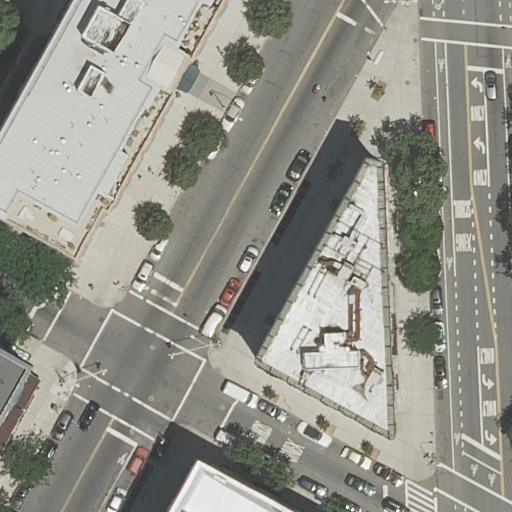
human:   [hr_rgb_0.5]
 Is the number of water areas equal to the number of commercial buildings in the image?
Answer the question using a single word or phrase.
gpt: yes

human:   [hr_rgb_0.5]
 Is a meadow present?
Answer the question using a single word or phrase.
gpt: no

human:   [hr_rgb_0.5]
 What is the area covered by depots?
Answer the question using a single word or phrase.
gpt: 0m2

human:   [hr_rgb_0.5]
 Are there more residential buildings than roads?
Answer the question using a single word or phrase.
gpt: no

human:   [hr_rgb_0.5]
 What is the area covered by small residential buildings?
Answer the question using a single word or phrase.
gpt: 52m2

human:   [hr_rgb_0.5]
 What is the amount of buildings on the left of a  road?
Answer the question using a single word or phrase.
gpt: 5

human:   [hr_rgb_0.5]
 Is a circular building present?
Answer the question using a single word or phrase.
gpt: no

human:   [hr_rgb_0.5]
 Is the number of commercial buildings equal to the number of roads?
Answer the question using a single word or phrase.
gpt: no

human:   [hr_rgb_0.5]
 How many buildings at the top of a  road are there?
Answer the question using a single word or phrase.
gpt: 1

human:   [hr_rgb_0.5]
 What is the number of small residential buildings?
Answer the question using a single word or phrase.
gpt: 1

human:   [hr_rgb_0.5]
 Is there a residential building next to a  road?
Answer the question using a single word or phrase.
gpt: yes

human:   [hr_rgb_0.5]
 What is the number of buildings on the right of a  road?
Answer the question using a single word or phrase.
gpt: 1

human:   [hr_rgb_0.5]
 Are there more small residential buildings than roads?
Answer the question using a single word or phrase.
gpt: no

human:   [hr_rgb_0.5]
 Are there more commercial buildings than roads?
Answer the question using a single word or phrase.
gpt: no

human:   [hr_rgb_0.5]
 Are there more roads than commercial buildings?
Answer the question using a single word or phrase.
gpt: yes

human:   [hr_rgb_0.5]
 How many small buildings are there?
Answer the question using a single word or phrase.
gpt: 1

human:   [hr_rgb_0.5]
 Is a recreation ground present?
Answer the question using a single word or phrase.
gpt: no

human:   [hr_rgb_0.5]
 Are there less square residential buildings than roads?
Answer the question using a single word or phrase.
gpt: yes

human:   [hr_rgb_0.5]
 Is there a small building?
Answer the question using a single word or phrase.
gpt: yes

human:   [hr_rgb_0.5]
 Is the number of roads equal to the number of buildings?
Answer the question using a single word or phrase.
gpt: no

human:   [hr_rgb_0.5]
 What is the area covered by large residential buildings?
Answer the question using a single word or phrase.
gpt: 1800m2

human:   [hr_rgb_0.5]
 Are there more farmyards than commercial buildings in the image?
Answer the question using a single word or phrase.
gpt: no

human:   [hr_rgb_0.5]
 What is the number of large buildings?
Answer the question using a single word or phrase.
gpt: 2

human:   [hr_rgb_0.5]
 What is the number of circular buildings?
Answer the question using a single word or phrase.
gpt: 0

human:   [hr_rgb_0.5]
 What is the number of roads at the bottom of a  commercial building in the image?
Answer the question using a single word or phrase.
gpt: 0

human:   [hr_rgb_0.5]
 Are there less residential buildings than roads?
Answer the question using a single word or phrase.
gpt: yes

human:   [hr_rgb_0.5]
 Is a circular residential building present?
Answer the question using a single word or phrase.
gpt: no

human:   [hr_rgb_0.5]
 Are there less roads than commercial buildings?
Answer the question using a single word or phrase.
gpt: no

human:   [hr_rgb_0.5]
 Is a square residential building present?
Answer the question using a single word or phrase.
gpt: no

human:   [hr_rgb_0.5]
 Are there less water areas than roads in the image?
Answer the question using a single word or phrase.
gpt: yes

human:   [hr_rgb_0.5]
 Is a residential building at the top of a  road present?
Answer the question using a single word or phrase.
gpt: yes

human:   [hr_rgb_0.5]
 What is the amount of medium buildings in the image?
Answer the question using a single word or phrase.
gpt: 2

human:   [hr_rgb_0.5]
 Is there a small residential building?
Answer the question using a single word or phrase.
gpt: yes

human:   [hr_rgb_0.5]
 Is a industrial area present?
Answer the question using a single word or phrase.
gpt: no

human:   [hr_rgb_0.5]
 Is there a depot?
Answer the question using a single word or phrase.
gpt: no

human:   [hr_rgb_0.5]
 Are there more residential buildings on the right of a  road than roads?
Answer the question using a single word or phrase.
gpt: no